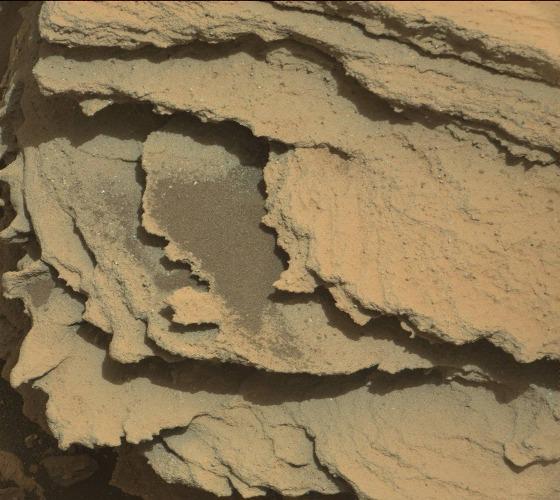
Terrain classes present: Bedrock, Gravel / Sand / Soil, Shadow